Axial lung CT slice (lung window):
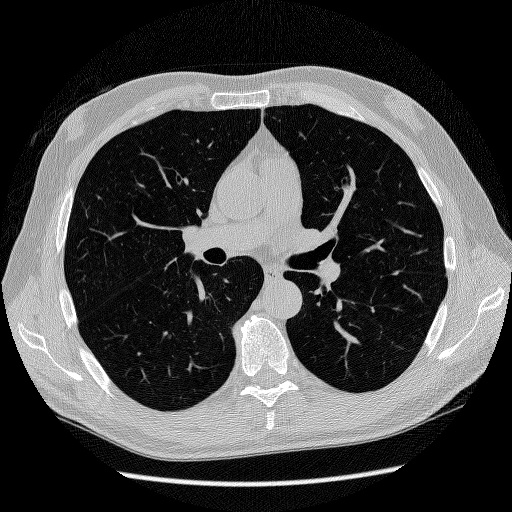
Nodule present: no